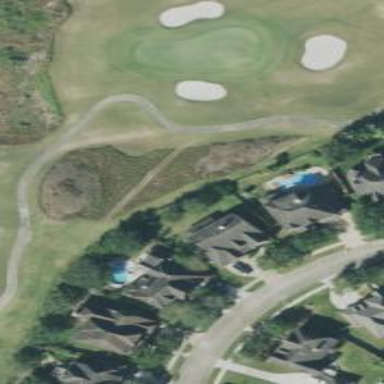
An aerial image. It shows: Area of rough grass used for golf.